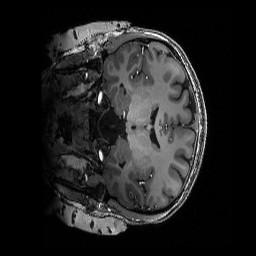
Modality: T1w
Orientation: coronal
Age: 30
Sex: female
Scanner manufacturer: siemens
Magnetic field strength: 6.98 T
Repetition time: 3.1 s
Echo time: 0.00242 s